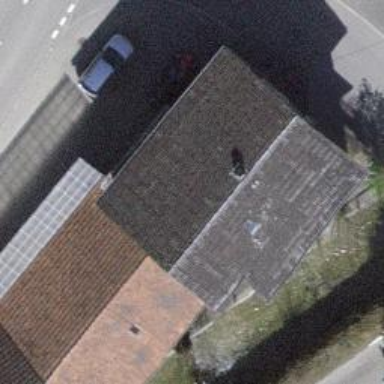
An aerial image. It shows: Convenience shop.